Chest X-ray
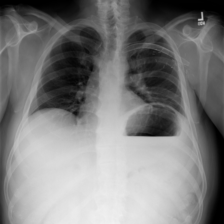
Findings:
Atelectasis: positive
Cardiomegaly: negative
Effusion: negative
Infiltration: negative
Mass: negative
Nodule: negative
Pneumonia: negative
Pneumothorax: negative
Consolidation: negative
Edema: negative
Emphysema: negative
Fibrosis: negative
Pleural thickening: negative
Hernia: negative